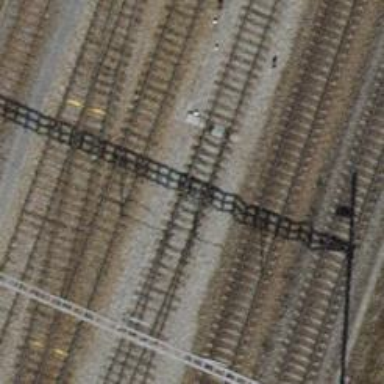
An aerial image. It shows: Railway switch.